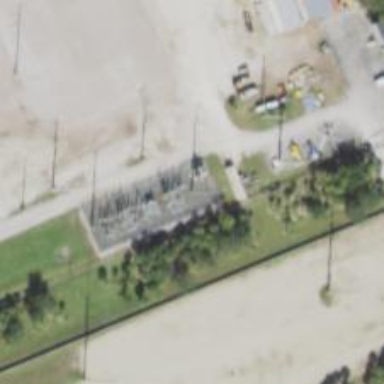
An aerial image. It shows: Power tower.